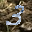
Label: 3